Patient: sex M, age 61
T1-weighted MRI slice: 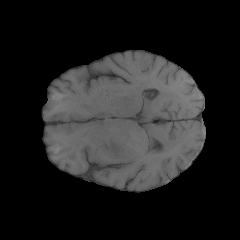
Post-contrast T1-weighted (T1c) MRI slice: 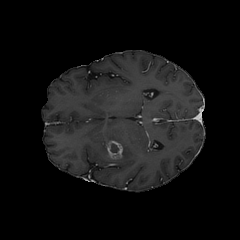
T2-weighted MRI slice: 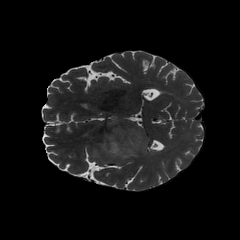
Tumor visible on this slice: yes
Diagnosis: Glioblastoma, IDH-wildtype
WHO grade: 4